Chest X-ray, AP view. Patient: 58 years old, sex M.
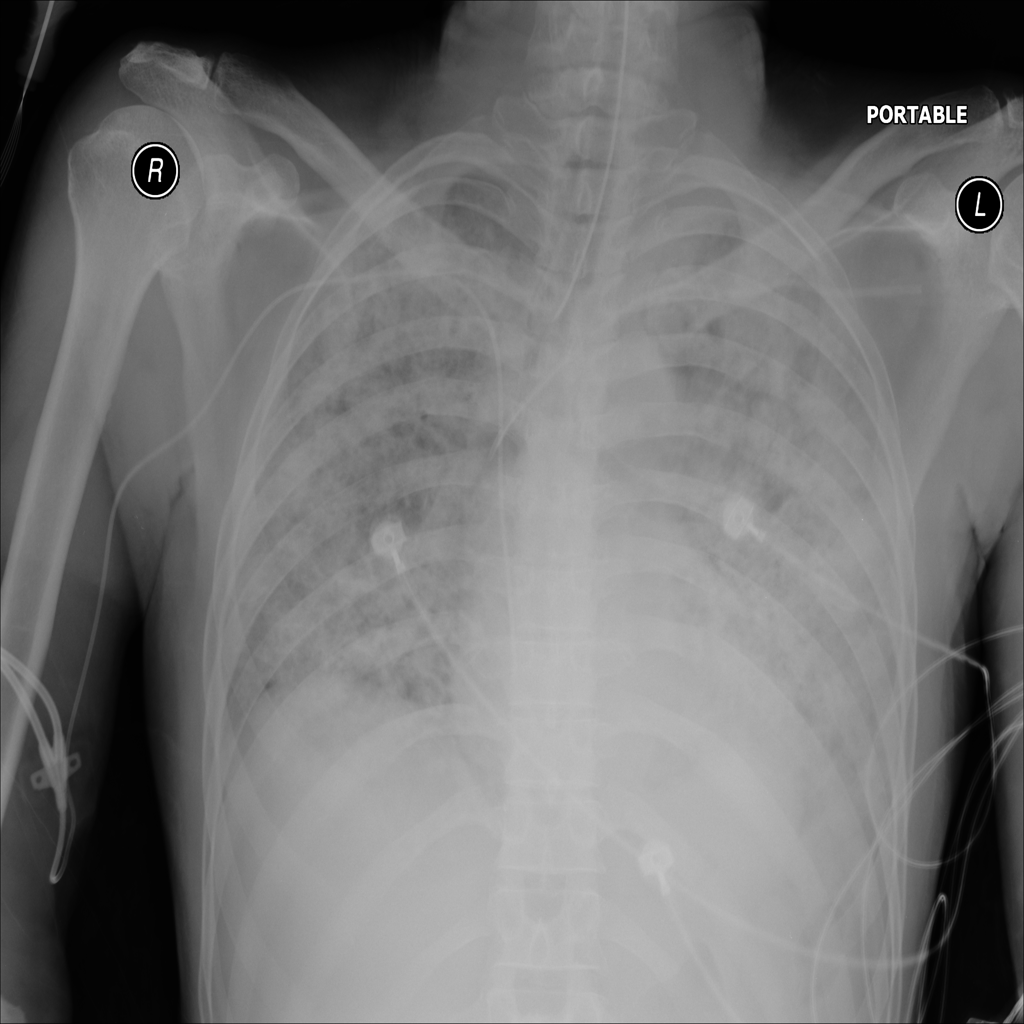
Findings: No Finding